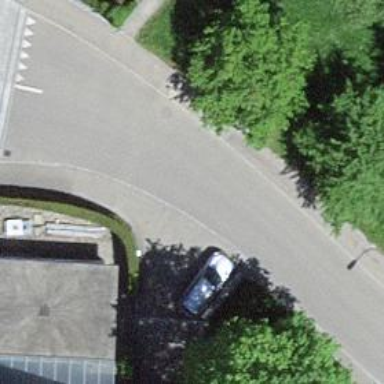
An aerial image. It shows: Sidewalk.